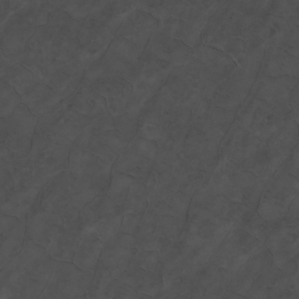
Label: non_frost